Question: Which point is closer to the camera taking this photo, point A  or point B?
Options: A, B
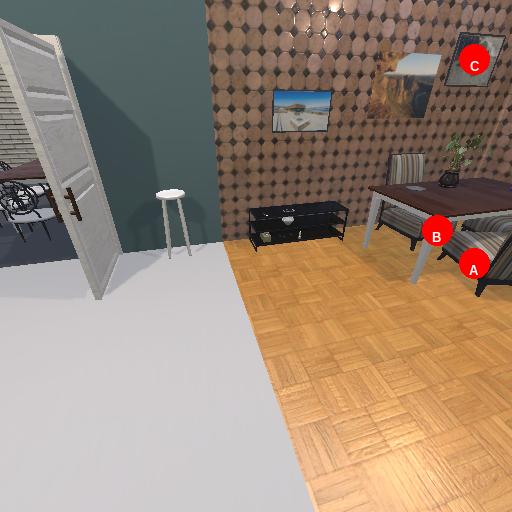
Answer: A